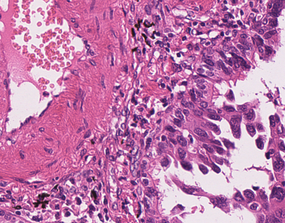
Tumor epithelial tissue: yes
Tumor-associated stroma tissue: yes
Normal tissue: no